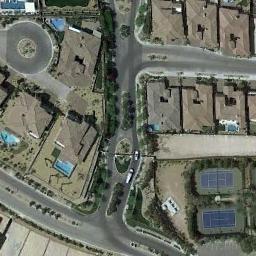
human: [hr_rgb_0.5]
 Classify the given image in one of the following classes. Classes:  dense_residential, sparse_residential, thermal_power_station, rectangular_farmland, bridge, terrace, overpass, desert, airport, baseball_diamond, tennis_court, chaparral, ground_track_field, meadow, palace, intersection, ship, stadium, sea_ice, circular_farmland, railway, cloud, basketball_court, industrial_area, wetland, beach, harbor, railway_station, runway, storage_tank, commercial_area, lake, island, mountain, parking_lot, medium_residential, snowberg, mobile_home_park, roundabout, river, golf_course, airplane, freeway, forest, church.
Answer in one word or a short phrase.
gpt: tennis_court